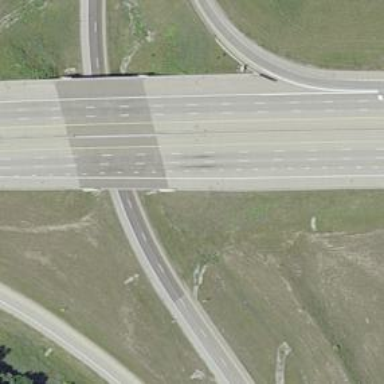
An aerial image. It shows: Bridge over motorway.